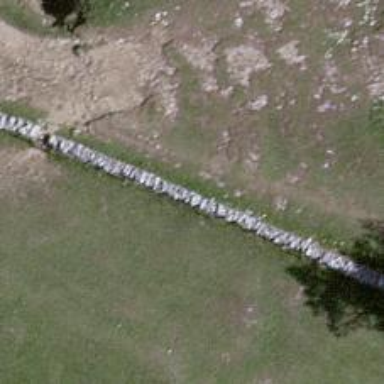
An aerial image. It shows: Path.